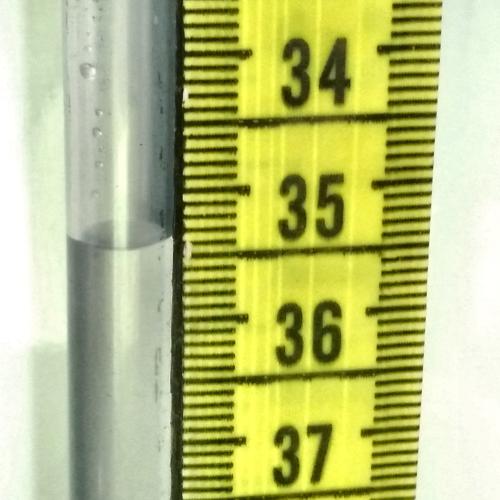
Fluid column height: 35.4 cm